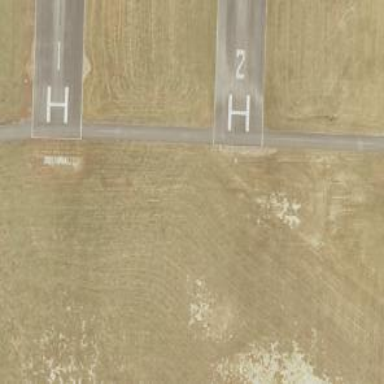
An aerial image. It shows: Runway surface made of asphalt at airport.